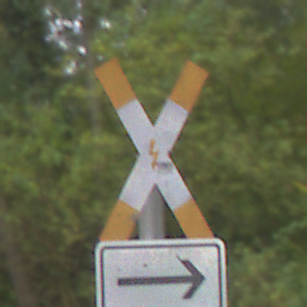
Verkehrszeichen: Andreaskreuz
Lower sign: RichtungsangabeDurchPfeile4
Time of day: Midday
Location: Outdoor (Nature)
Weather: Overcast
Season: Autumn
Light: Natural